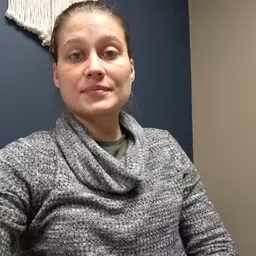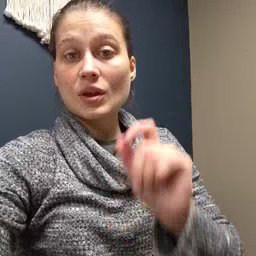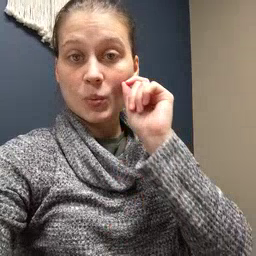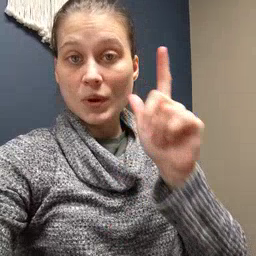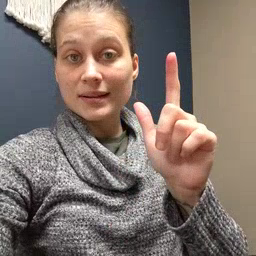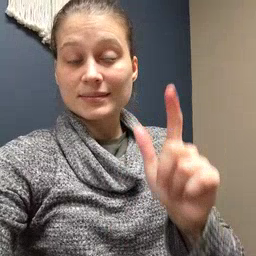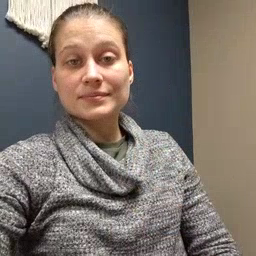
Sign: wake